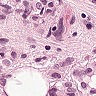
Metastatic tissue present: yes